Field crop: maize
Growth stage: 2
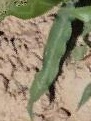
Species: maize